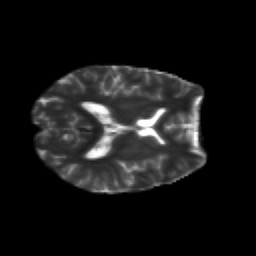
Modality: T2w
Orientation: axial
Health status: healthy
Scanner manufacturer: siemens
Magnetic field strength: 3 T
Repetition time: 12 s
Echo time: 0.092 s